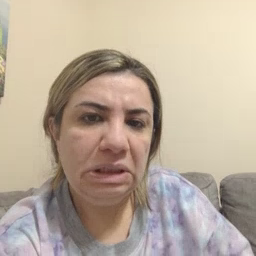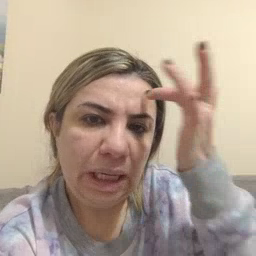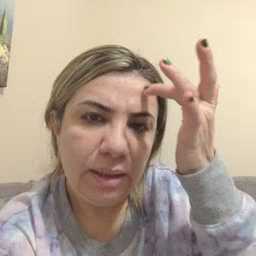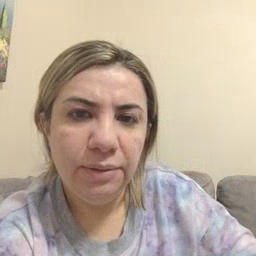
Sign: sick